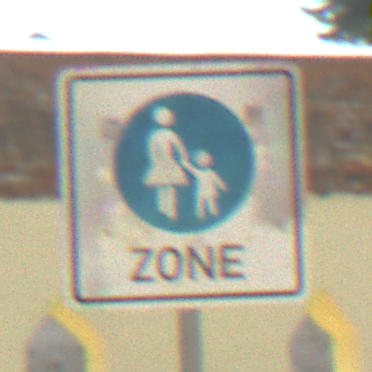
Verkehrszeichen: BeginnFussgaengerzone
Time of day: Midday
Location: Outdoor (Suburban)
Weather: PartlyCloudy
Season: NotSpecified
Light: Natural